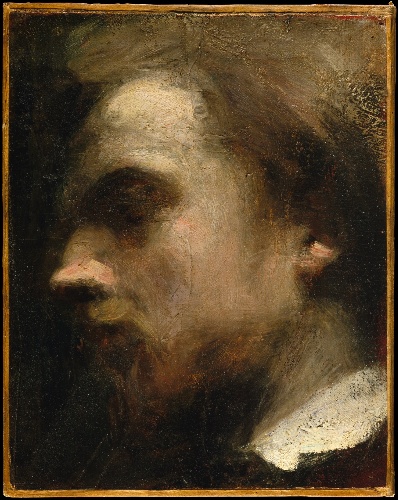
Title: Self-Portrait
Artist: Henri Fantin-Latour
Artist bio: French, Grenoble 1836–1904 Buré
Date: ca. 1858
Object type: Painting
Classification: Paintings
Medium: Oil on canvas, laid down on canvas
Dimensions: Overall 10 3/8 x 8 3/8 in. (26.4 x 21.3 cm); original canvas 10 x 7 7/8 in. (25.4 x 20 cm)
Department: European Paintings
Credit line: Catharine Lorillard Wolfe Collection, Wolfe Fund, 1995
Accession year: 1995
Repository: Metropolitan Museum of Art, New York, NY
Tags: Men|Self-portraits